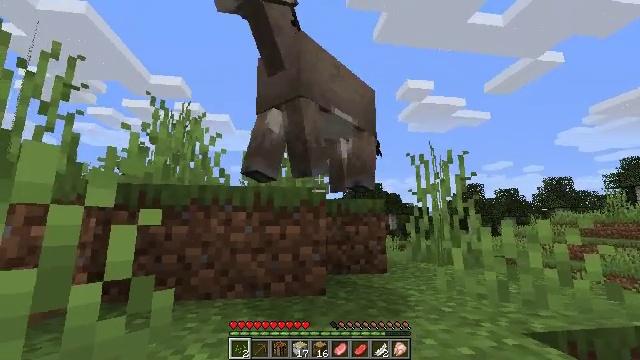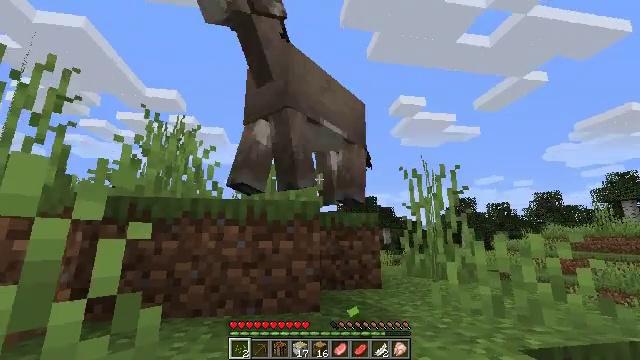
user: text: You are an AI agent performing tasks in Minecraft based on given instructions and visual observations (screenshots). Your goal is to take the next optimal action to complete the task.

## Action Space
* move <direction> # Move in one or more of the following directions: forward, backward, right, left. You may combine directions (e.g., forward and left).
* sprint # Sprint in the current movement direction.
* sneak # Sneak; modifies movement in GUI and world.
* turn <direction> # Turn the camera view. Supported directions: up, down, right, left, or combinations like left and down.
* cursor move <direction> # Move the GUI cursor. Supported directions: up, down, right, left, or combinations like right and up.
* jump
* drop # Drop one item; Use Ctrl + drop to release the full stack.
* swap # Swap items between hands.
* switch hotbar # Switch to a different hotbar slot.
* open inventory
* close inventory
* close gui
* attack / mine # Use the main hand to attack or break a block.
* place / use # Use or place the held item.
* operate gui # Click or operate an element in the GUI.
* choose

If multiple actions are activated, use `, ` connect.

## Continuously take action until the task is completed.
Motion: motion action
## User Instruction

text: Hunt a donkey.
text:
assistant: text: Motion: turn right and up
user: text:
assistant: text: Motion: attack / mine